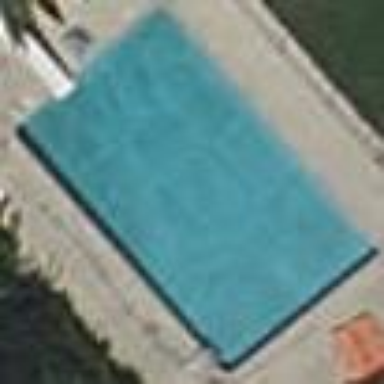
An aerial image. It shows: Swimming pool located in leisure land.